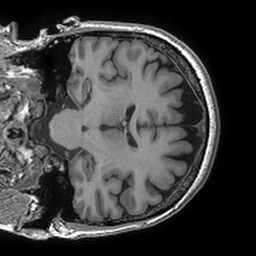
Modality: T1w
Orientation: coronal
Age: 66
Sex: female